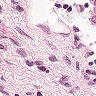
Metastatic tissue present: no